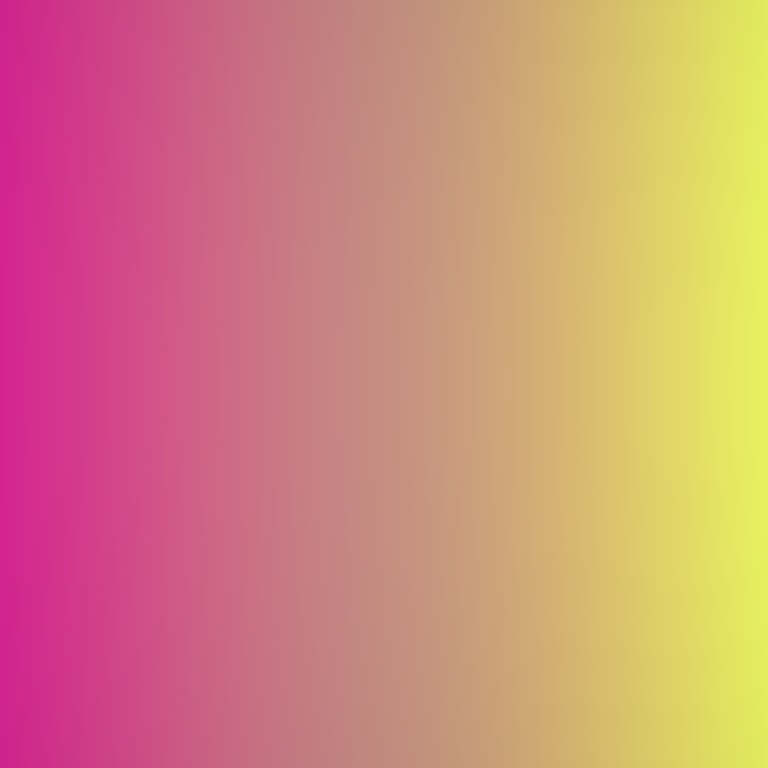
Abstract light effect, smooth gradient from vivid magenta to bright yellow, energetic atmosphere, soft glow, no room, no furniture, no objects.